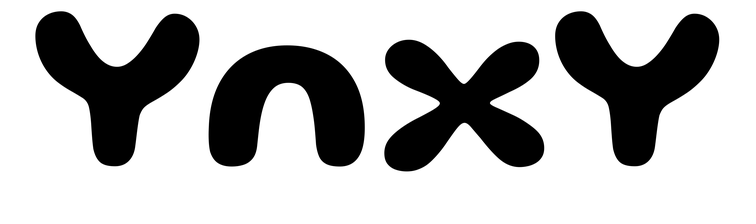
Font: Gluten_SemiBold